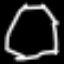
Label: octagon